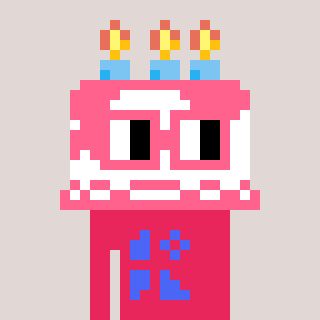
a pixel art character with square pink glasses, a cake-shaped head and a redpinkish-colored body on a warm background